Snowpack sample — Snodgrass Mountain, Crested Butte, Colorado (2/4/25, 12:06 PM MST)
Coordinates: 38.923, -106.968
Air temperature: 35 °F
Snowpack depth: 80 cm
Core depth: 50 cm
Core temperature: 30.2 °F
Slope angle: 14°, slope face: 78°
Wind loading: low
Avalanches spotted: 0
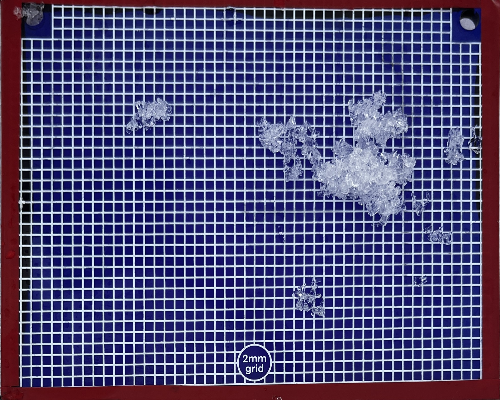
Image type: profile
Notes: No avalanches nearby, unusually warm weather for the last month reported by residents, Collected 25 yards from treeline